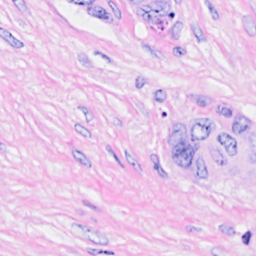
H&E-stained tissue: Breast